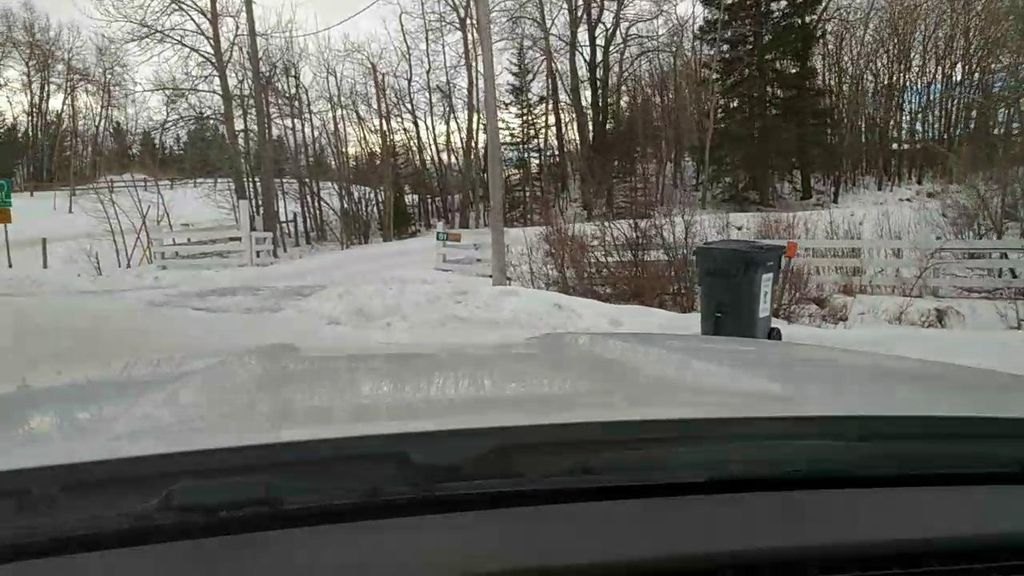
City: calgary